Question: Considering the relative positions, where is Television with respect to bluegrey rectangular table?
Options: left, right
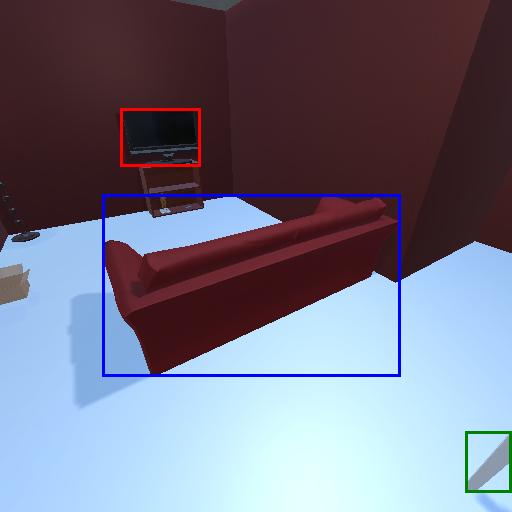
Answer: left